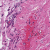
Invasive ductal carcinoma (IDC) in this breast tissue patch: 0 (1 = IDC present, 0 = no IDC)